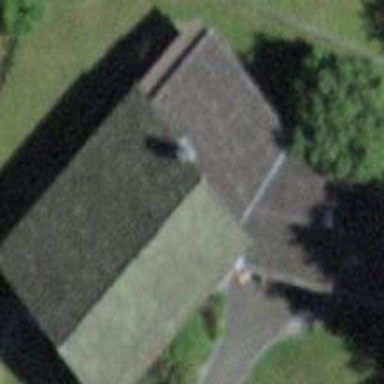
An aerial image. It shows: Kindergarten building.